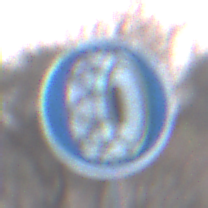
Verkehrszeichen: SchneekettenVorgeschrieben
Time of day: SunriseSunset
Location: Outdoor (Nature)
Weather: Clear
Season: NotSpecified
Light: Natural